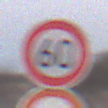
Verkehrszeichen: Geschwindigkeit60
Zusatzzeichen unten: Ueberholverbot
Umgebung: Outdoor, Nature
Tageszeit: SunriseSunset
Wetter: Clear
Licht: Natural
Jahreszeit: NotSpecified
Kontrast: LowContrast